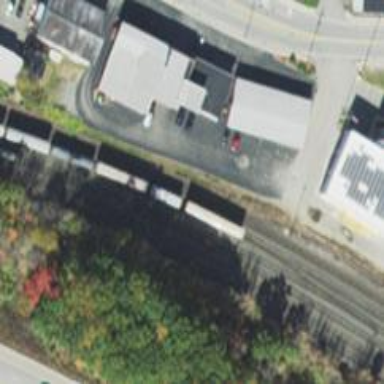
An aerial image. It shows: Railway yard in service.